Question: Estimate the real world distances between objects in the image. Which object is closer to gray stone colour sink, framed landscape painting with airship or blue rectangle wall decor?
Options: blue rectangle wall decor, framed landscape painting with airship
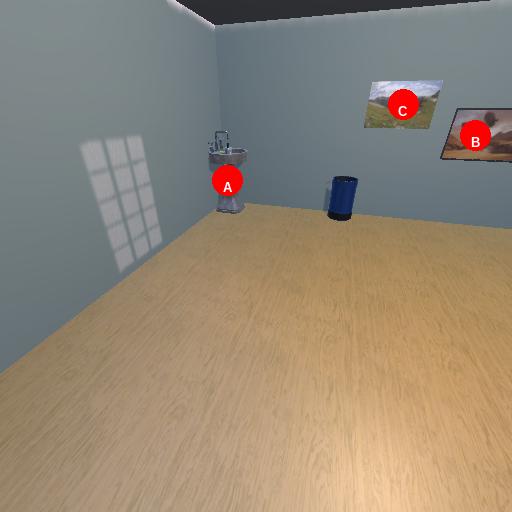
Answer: blue rectangle wall decor